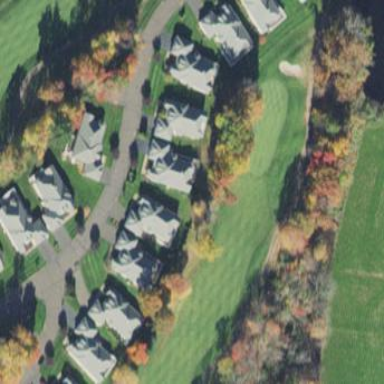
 where golfing is marked as out of bounds."